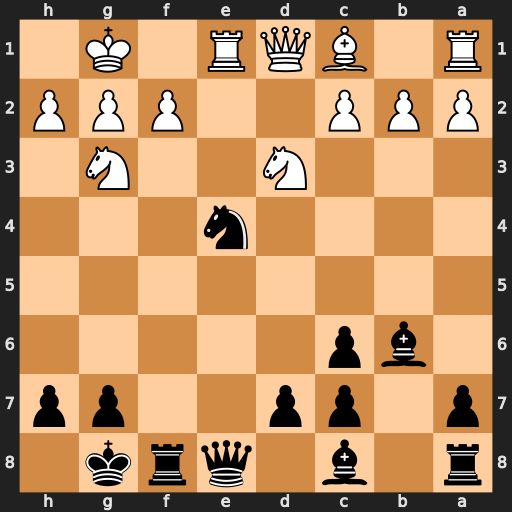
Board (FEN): r1b1qrk1/p1pp2pp/1bp5/8/4n3/3N2N1/PPP2PPP/R1BQR1K1
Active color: b
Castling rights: -
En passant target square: -
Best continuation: Nxf2 Rxe8 Nxd1+